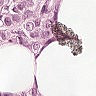
Metastatic tissue present: yes